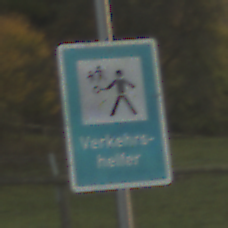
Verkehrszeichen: Verkehrshelfer
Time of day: SunriseSunset
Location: Outdoor (Nature)
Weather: PartlyCloudy
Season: NotSpecified
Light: Natural